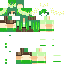
A female human skin with green skin, wearing brown long hair dressed in a green hoodie and brown pants, featuring a closed mouth.